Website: ulta-beauty
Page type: payment
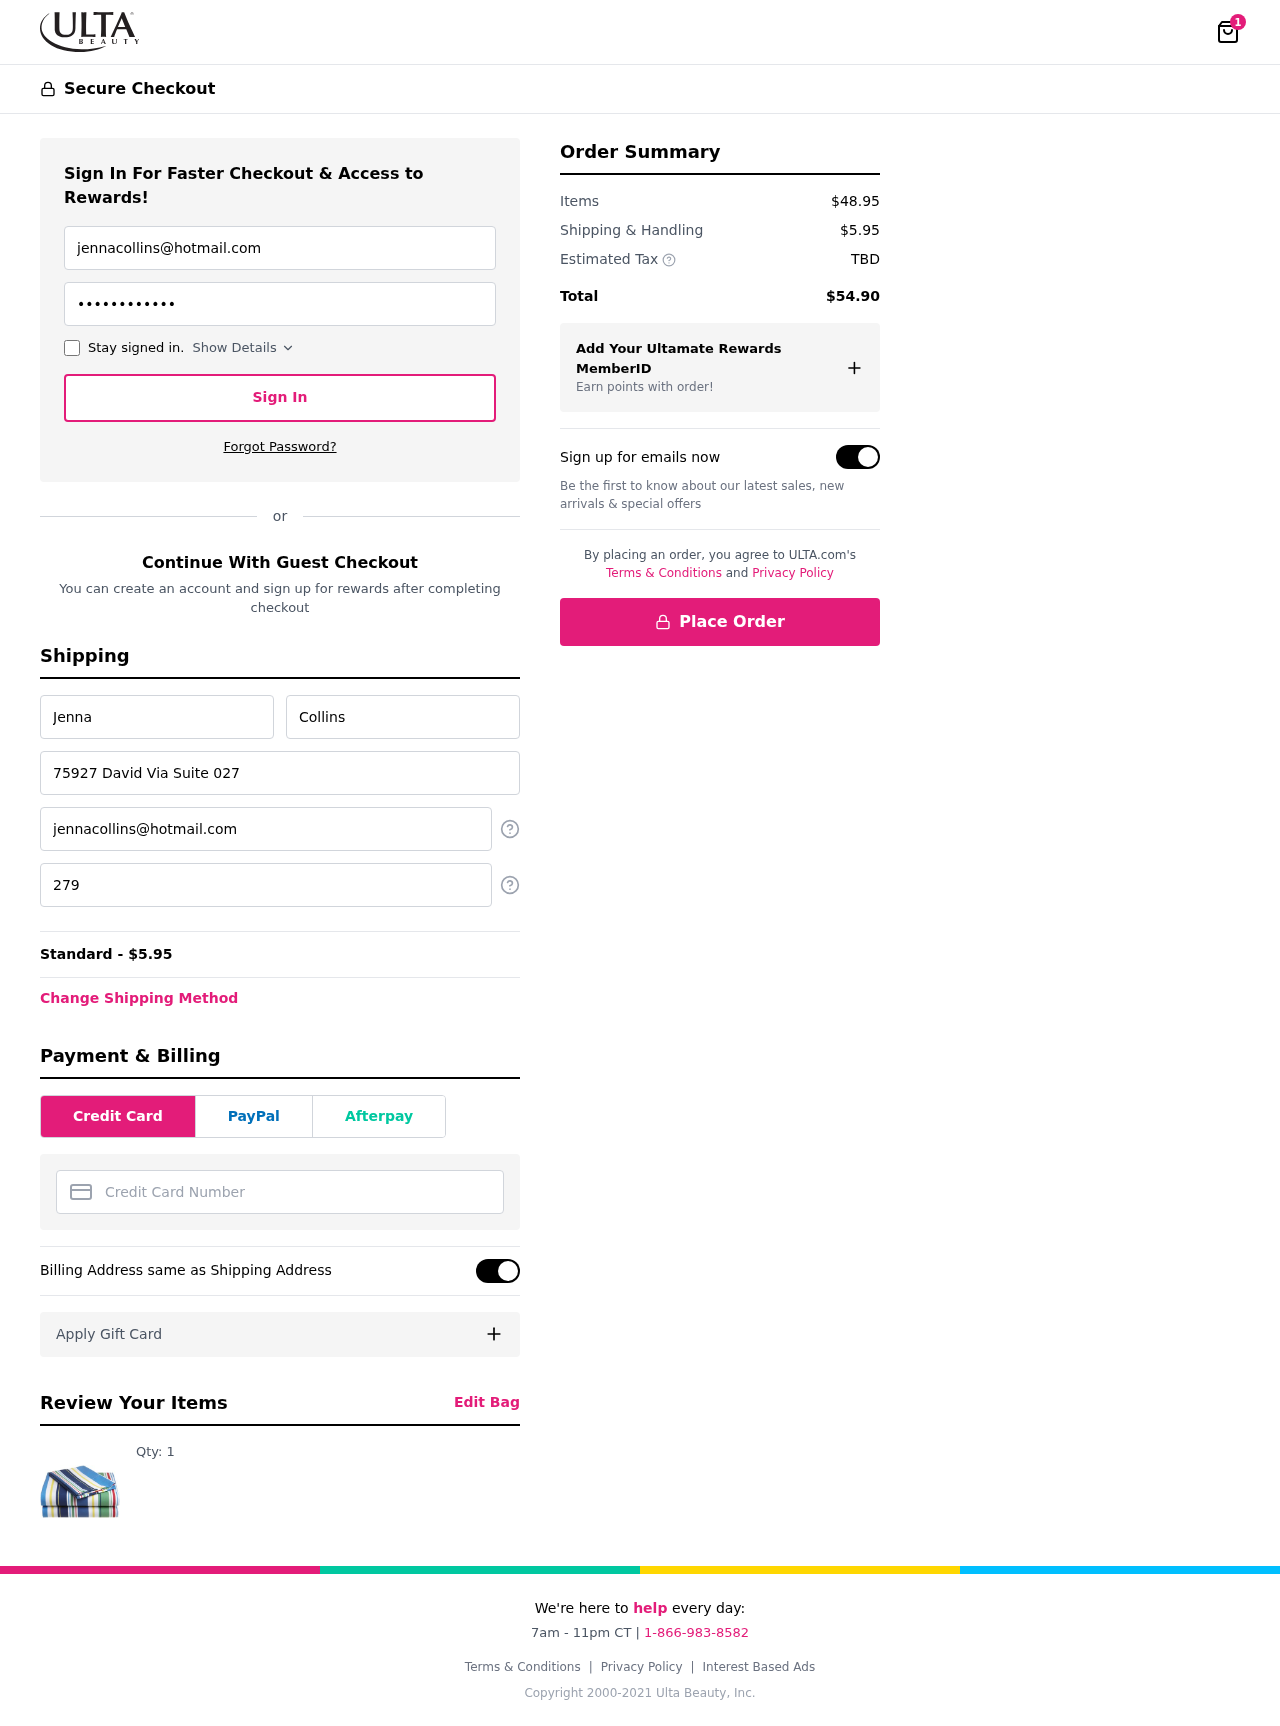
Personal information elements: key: PII_CARD_NUMBER
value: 2548 9704 8378 3857
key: PII_EMAIL
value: jennacollins@hotmail.com
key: PII_FIRSTNAME
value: Jenna
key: PII_LASTNAME
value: Collins
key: PII_PHONE
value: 2794496211
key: PII_STREET
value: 75927 David Via Suite 027
Product elements: key: PRODUCT1_QUANTITY
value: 1
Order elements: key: ORDER_NUM_ITEMS
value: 1
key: ORDER_SHIPPING_COST
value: $5.95
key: ORDER_SHIPPING_COST
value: Standard - $5.95
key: ORDER_SUBTOTAL
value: $48.95
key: ORDER_TAX
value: TBD
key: ORDER_TOTAL
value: $54.90